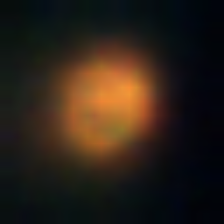
Taxon: NanoPlankton
Group: Other